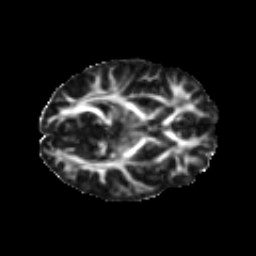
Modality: FA
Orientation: axial
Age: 17
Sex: female
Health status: ill
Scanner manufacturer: ge
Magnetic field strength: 3 T
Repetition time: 6.752 s
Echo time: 0.079 s